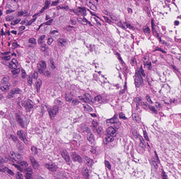
Tumor epithelial tissue: yes
Tumor-associated stroma tissue: yes
Normal tissue: no